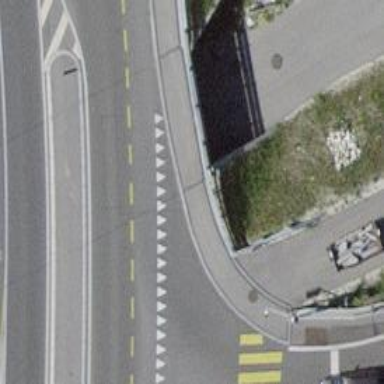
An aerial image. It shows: Tunnel cycleway with asphalt surface.